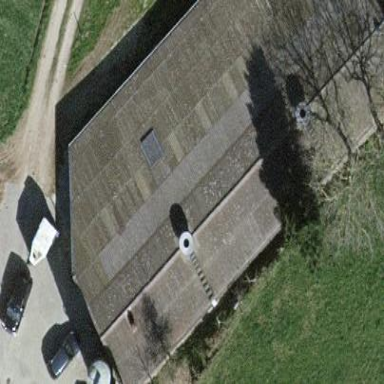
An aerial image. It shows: Farm auxiliary building specifically designed as poultry hall.